Field crop: maize
Growth stage: 2
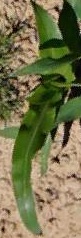
Species: maize